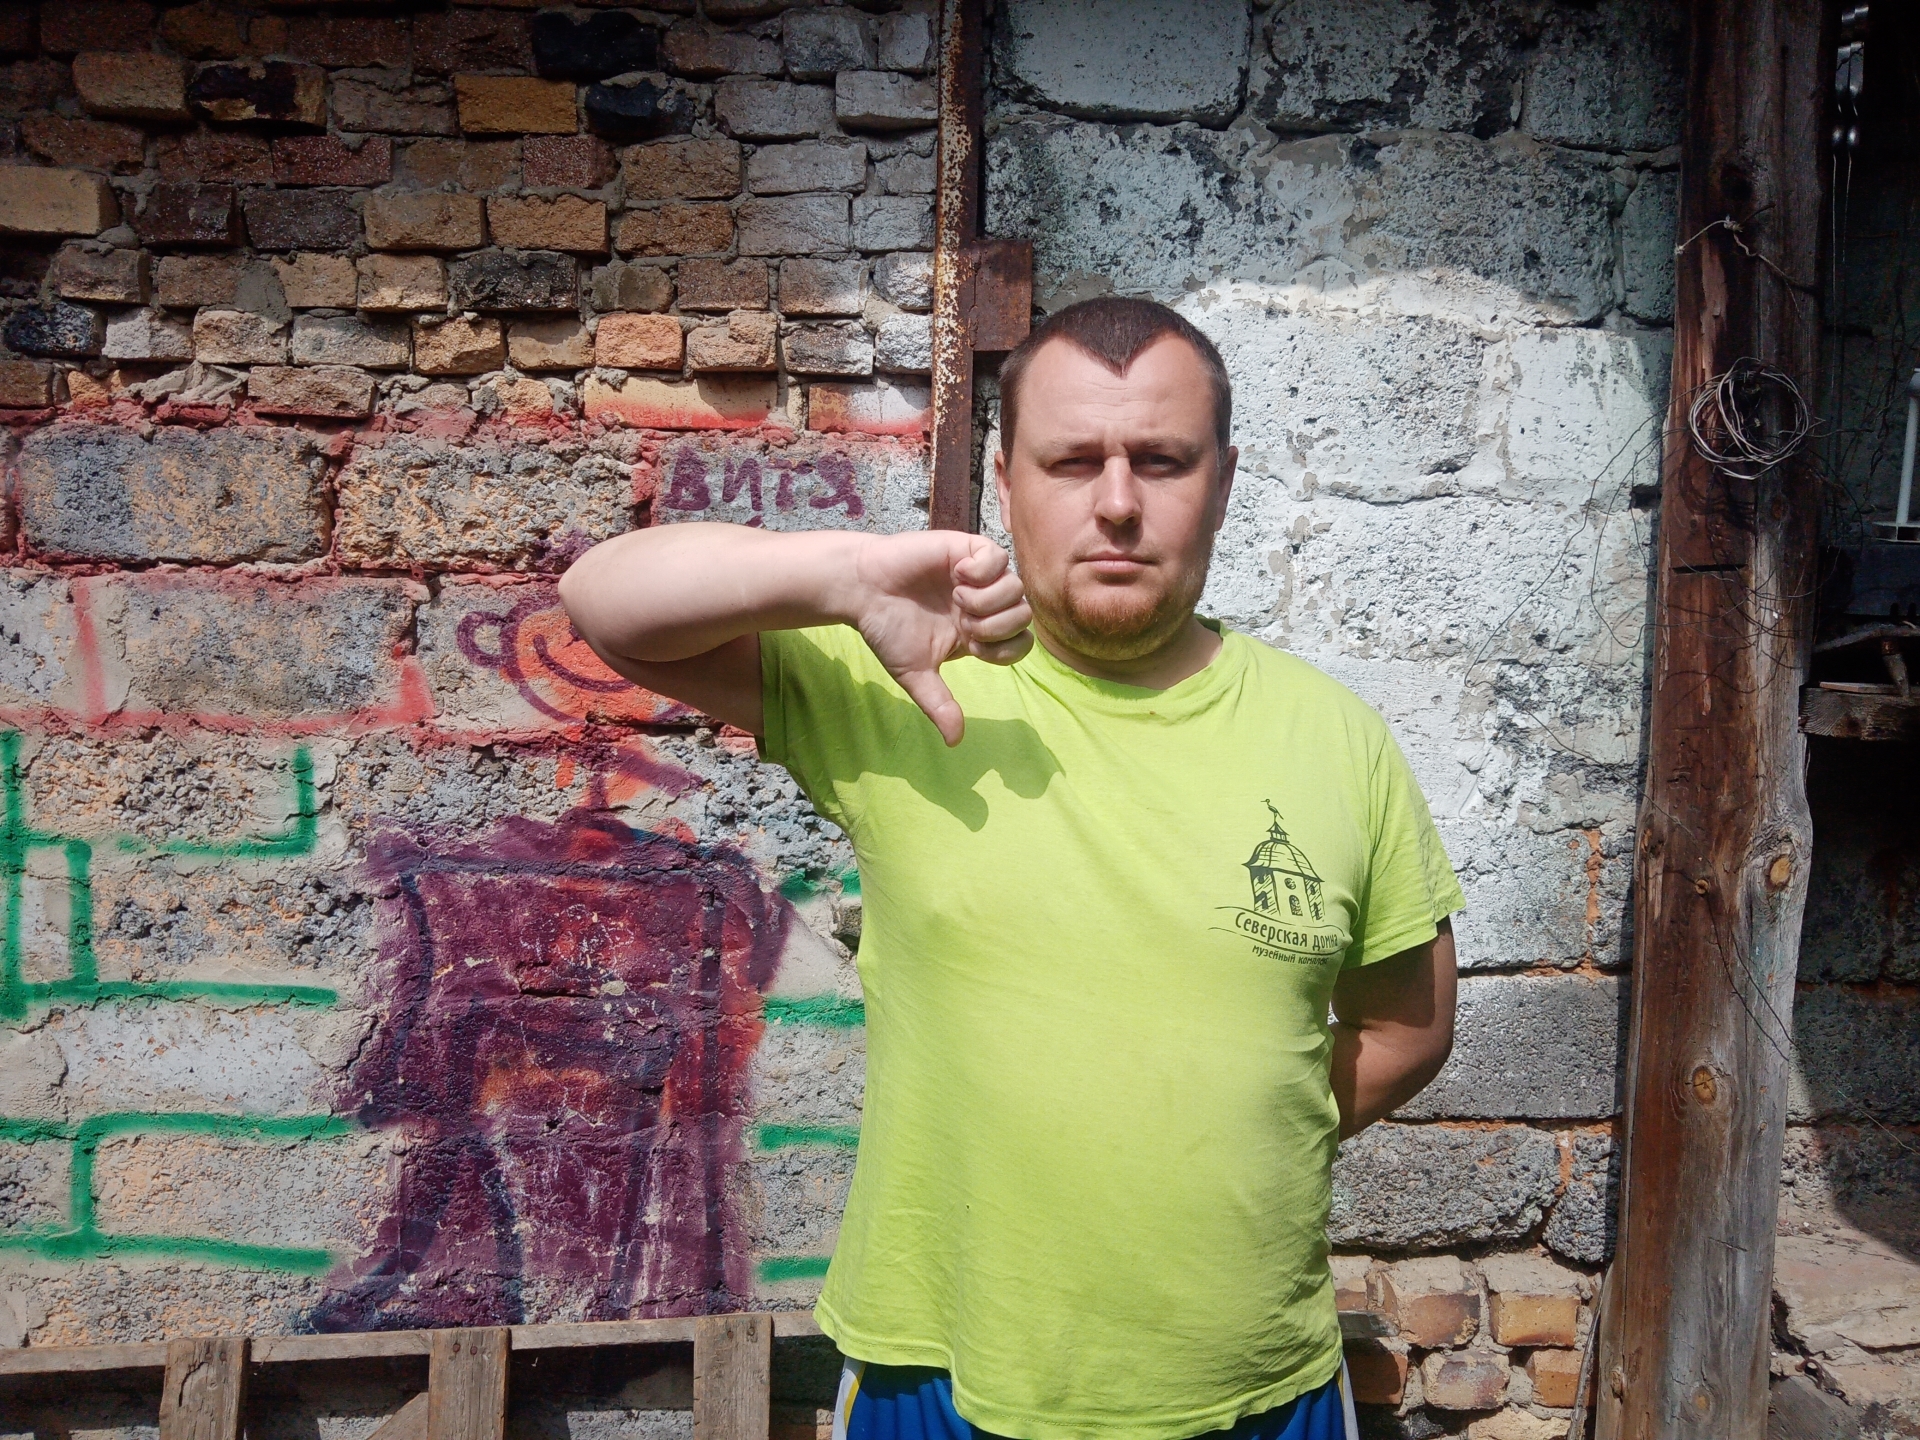
Label: clear